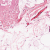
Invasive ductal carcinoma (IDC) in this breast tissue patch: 0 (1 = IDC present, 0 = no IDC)